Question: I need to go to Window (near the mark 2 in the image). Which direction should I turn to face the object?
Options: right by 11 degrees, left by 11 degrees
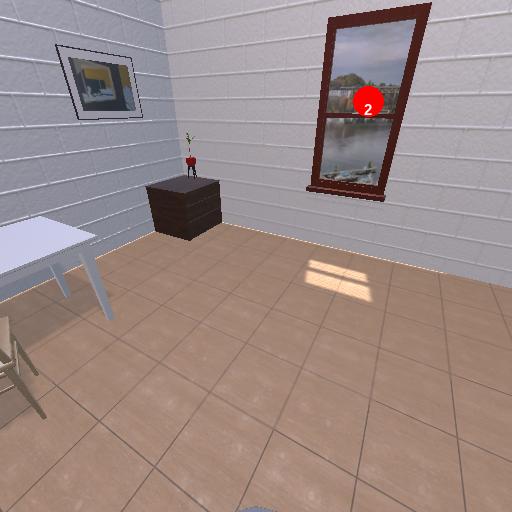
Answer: right by 11 degrees